Question: i reinstall the oracle to 11g and there is one problem. For exapmple when i create a table there is nothing in result, in 12c was message that "CREATED TABLE %tablename%", now there is nothing. In the blue corner written that create
table statemant was proceed

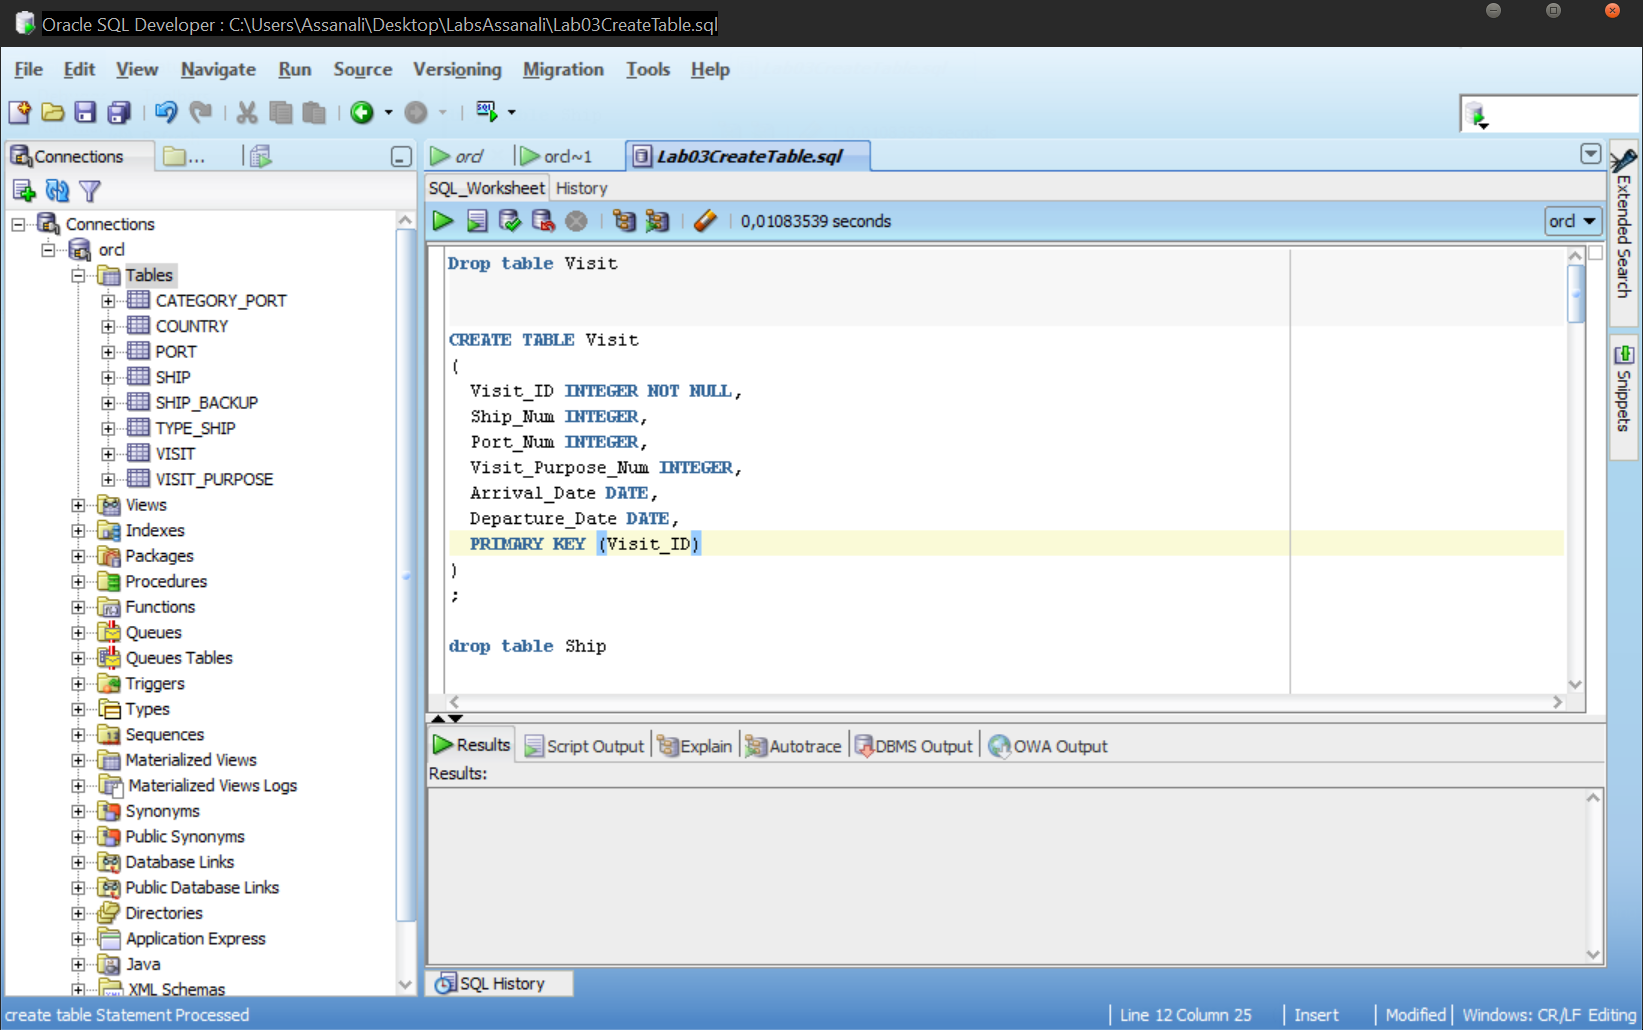
Answer: but in your screen is opened tab 'RESULT' and not 'OUTPUT'